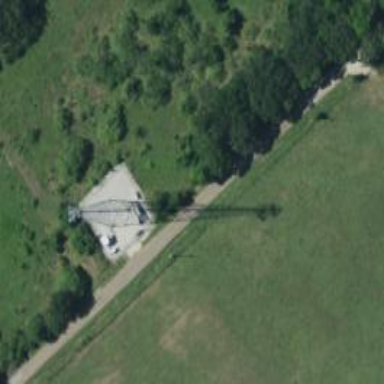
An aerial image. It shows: Man-made mast used for communication purposes.